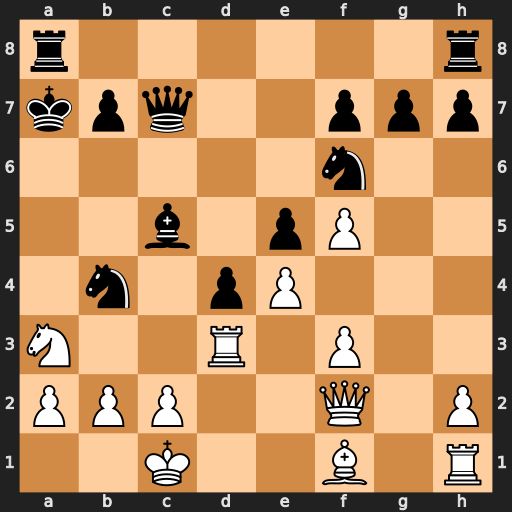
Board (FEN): r6r/kpq2ppp/5n2/2b1pP2/1n1pP3/N2R1P2/PPP2Q1P/2K2B1R
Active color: w
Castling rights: -
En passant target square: -
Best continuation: Nb5+ Kb8 Nxc7